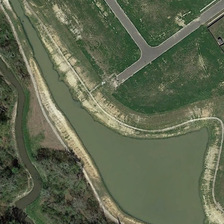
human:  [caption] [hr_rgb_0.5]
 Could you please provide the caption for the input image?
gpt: several green trees and many meadows are around an irregular pond .

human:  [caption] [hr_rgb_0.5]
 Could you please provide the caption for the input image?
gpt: several green trees and many meadows are around an irregular pond .

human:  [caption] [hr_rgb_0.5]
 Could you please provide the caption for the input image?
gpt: several green trees and many meadows are around an irregular pond .

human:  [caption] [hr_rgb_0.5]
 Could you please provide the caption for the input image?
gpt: several green trees and many meadows are around an irregular pond .

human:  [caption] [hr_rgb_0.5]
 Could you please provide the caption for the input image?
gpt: several green trees and many meadows are around an irregular pond .